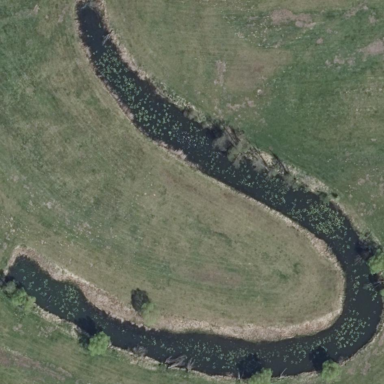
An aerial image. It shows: Oxbow water feature in natural setting.